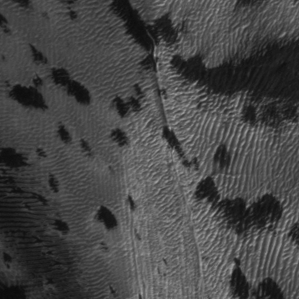
Label: frost